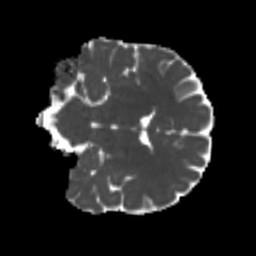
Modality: MD
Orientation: coronal
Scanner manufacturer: siemens
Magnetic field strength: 3 T
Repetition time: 4 s
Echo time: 0.0594 s